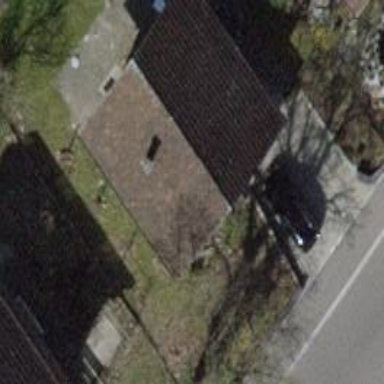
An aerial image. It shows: Detached building.